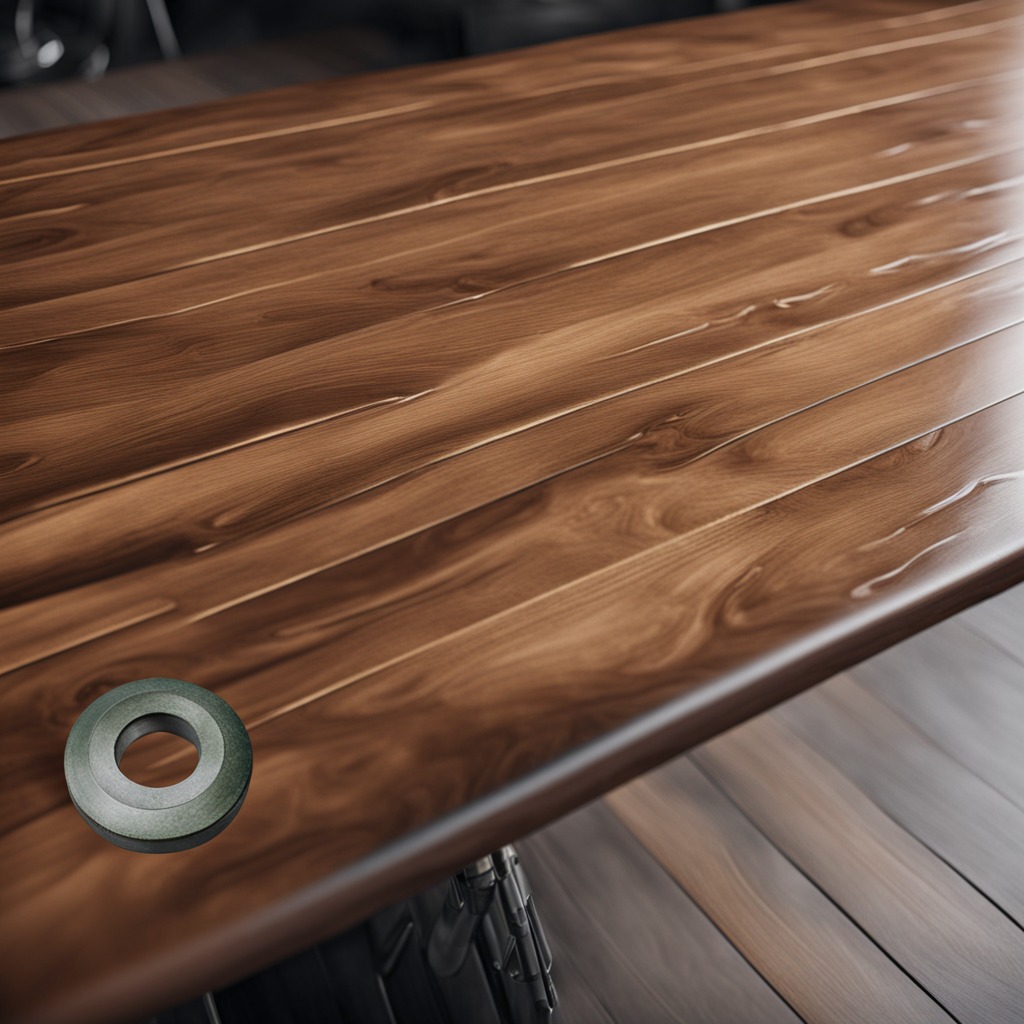
A flat metal washer is lying on the wooden table.